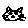
Label: cat